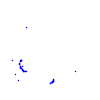
Particle: proton